Interaction volume radius: 5 \u00c5
Interaction volume height: 15 \u00c5
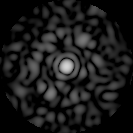
Disorder parameter: 0.8317